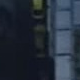
Vehicle type: Car